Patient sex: M
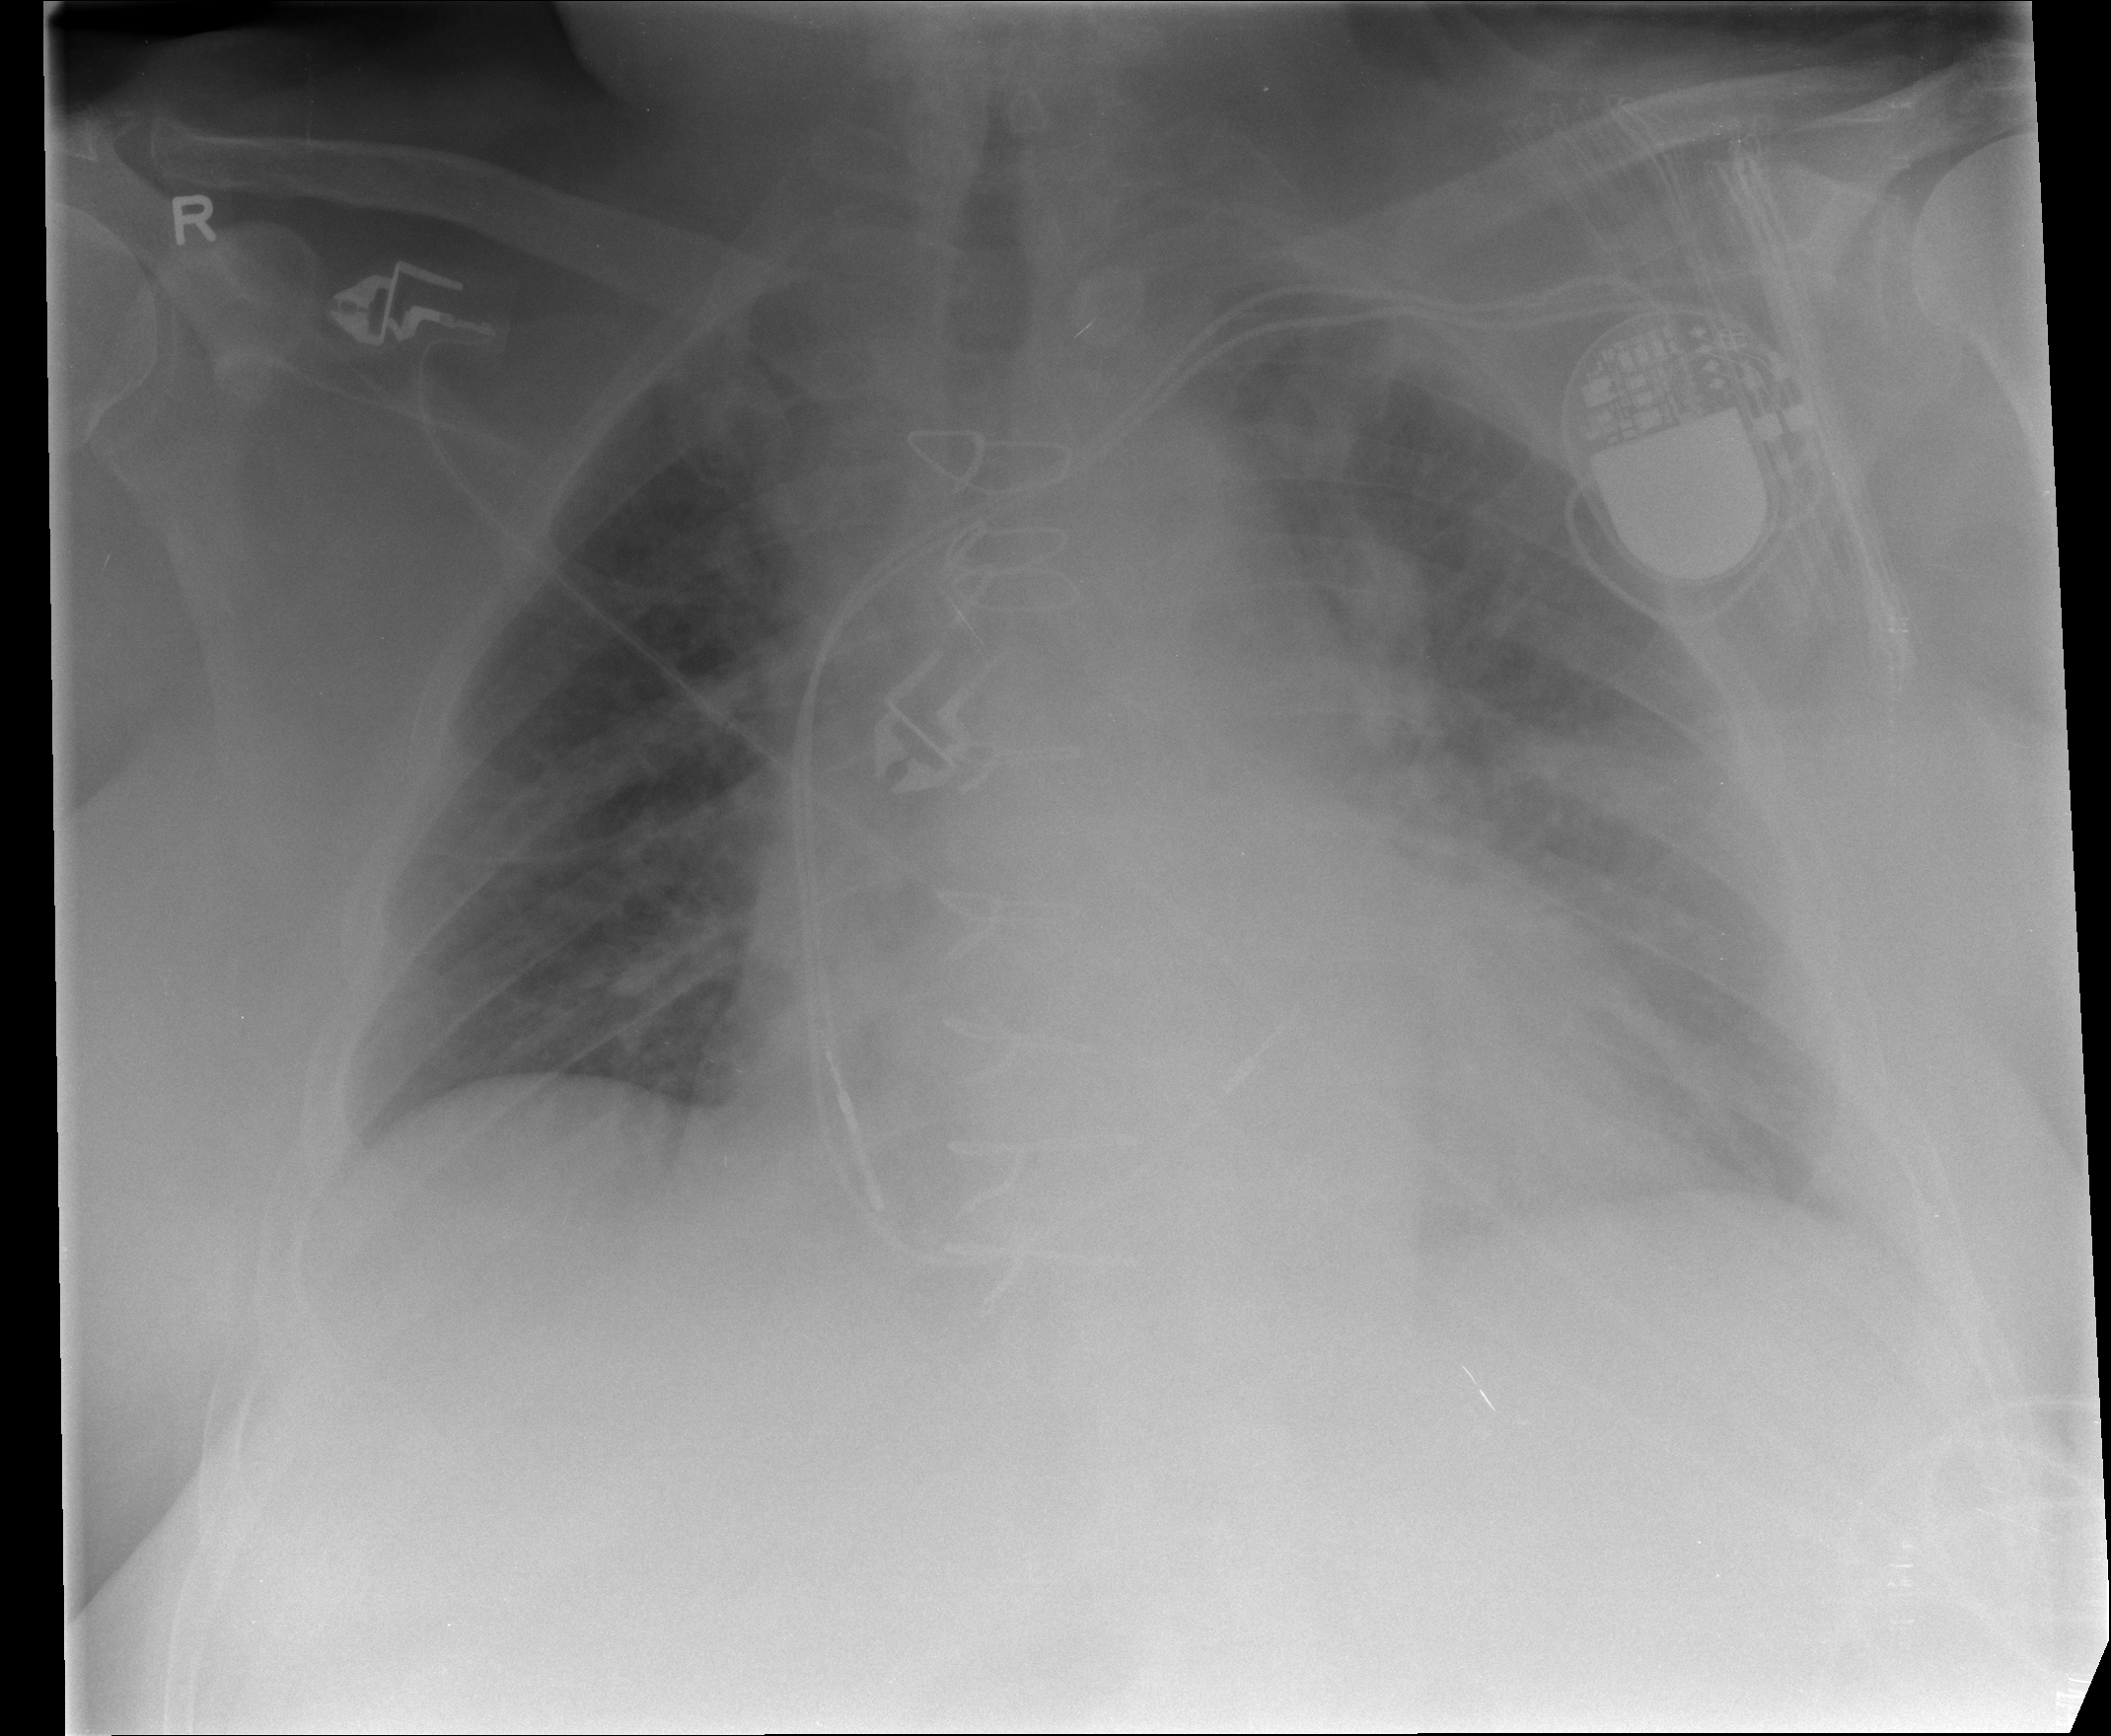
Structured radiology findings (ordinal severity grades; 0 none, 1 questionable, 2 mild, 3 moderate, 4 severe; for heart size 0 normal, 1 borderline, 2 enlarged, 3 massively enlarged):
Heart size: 2
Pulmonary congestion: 2
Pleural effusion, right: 0
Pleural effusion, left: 1
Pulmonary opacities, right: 0
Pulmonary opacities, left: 0
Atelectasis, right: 0
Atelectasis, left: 2